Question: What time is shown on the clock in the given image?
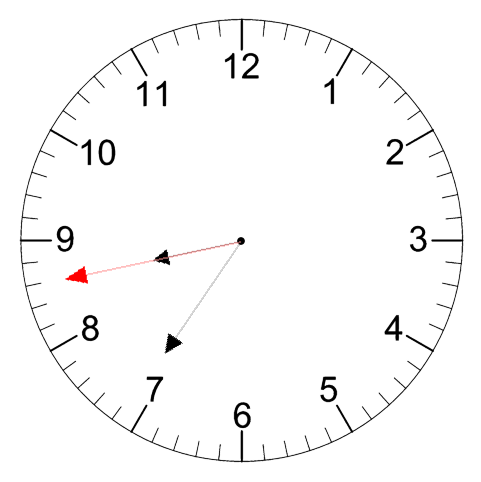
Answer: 08:35:43